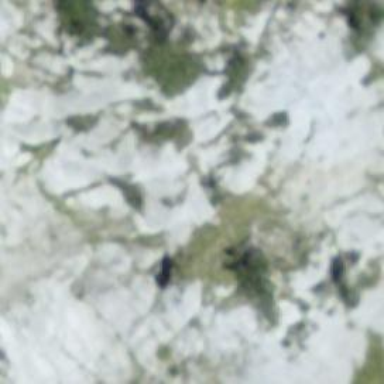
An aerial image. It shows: Natural cliff.